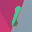
Label: 1